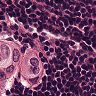
Metastatic tissue present: yes